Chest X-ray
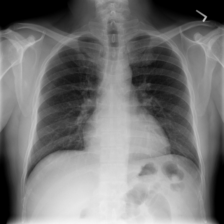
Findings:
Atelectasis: negative
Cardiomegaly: positive
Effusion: negative
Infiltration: negative
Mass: negative
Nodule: negative
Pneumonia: negative
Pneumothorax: negative
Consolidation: negative
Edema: negative
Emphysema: negative
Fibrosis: negative
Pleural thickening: negative
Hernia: negative